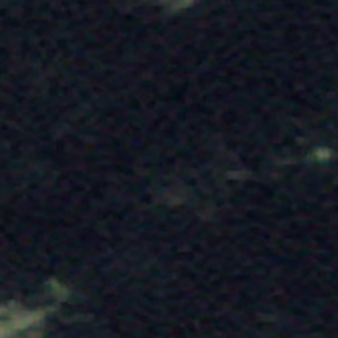
Label: other